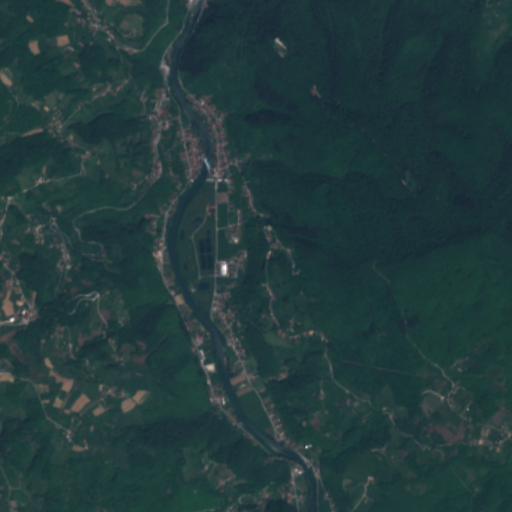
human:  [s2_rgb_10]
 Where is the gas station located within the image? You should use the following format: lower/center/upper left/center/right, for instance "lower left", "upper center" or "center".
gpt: The gas station is located in the upper center of the image.
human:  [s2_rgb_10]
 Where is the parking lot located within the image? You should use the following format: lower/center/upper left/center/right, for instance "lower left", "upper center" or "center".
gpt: The parking lot is located in the lower center of the image.
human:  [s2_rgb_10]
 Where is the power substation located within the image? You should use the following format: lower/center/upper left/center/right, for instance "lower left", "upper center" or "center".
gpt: The power substation is located in the center of the image.
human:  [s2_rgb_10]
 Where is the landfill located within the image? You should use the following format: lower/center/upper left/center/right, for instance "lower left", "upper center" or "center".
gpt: There is no landfill in the image.